Interaction volume radius: 5 \u00c5
Interaction volume height: 40 \u00c5
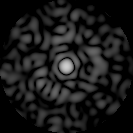
Disorder parameter: 0.8278